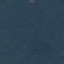
Land use / land cover class: Forest